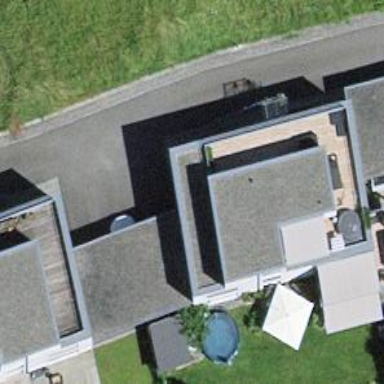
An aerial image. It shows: Group of garages.